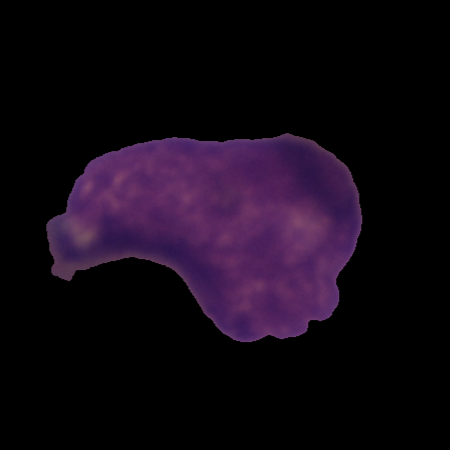
Label: cancer